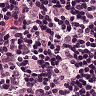
Metastatic tissue present: no